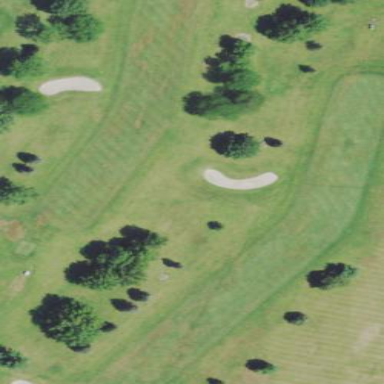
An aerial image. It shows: Grassy area designated as golf fairway.